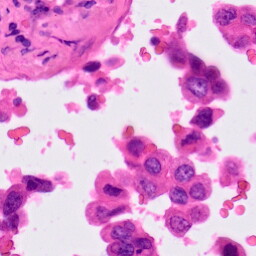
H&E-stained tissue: Lung